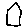
Label: house